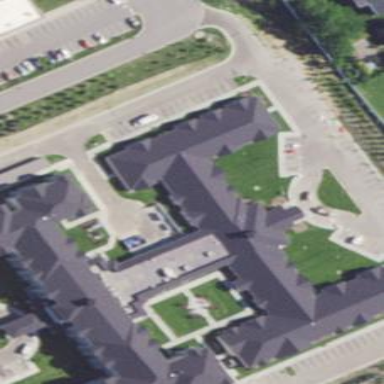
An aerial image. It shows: Gabled building.